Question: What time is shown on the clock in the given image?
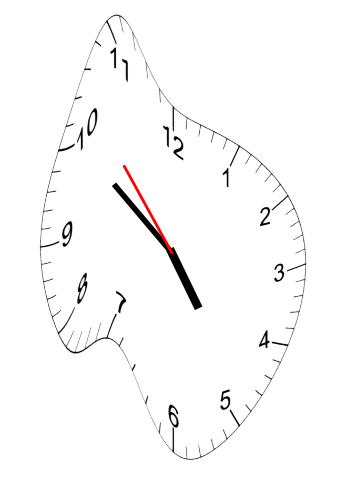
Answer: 04:50:53